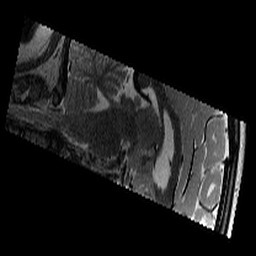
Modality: T2w
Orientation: sagittal
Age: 10
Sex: female
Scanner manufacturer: siemens
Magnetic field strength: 3 T
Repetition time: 9.23 s
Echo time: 0.067 s